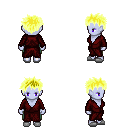
a pixel art fantasy rpg character, female body template, dark elf, purple skin, red robe, teal pants, gold bedhead hairstyle, white slippers, four views (front, back, left, right), 2x2 character sprite sheet, small pixel art, hard edges, no anti-aliasing